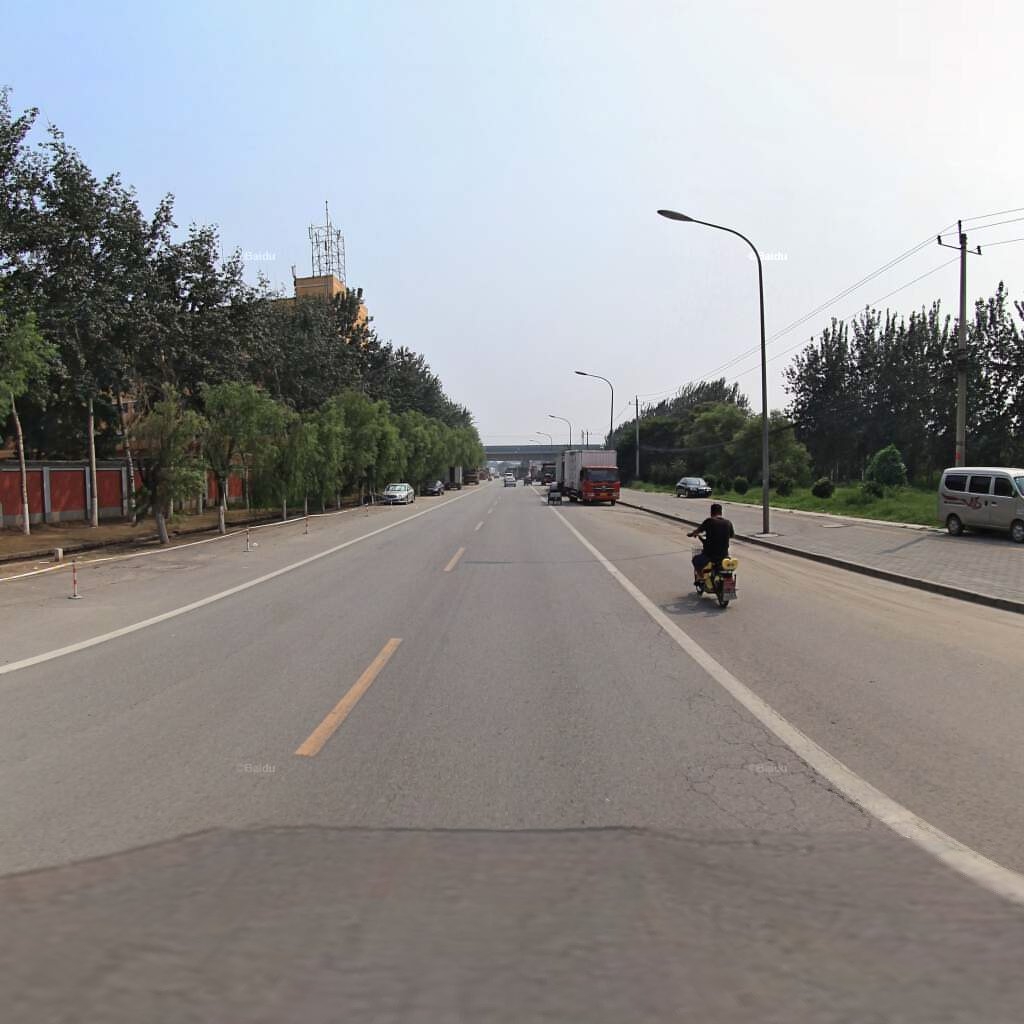
Region: Chaoyang
Road damage annotations: transverse crack, alligator crack